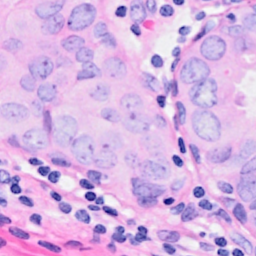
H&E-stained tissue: Breast